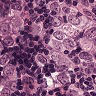
Metastatic tissue present: yes